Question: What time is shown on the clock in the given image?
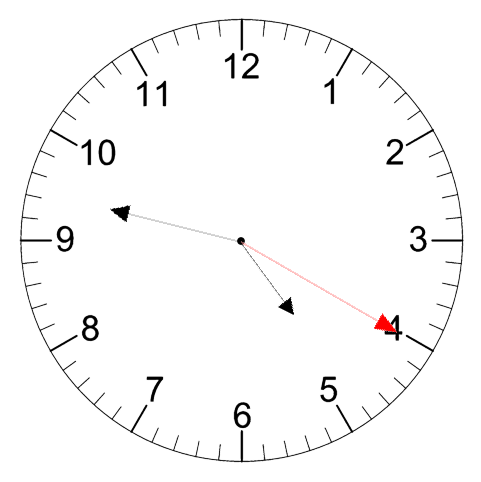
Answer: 04:47:20